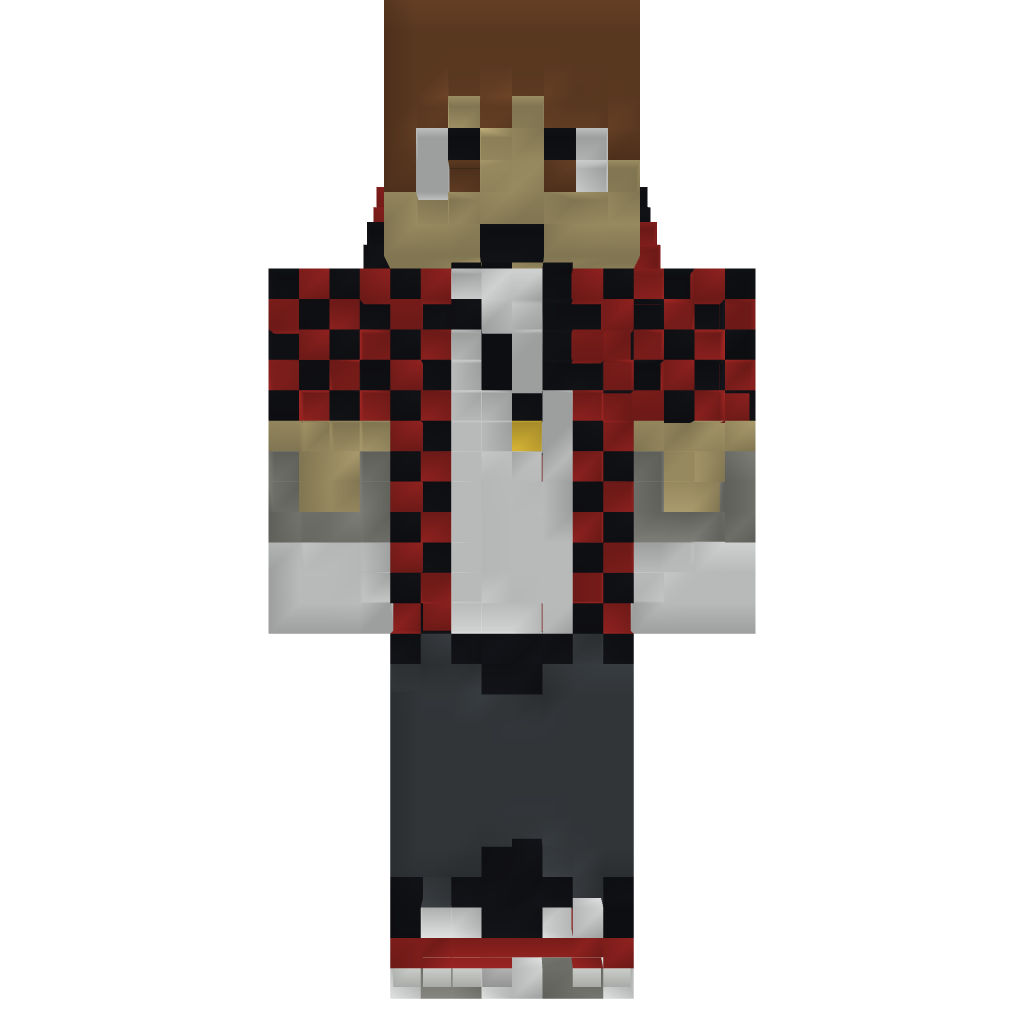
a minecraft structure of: BajanCanadian